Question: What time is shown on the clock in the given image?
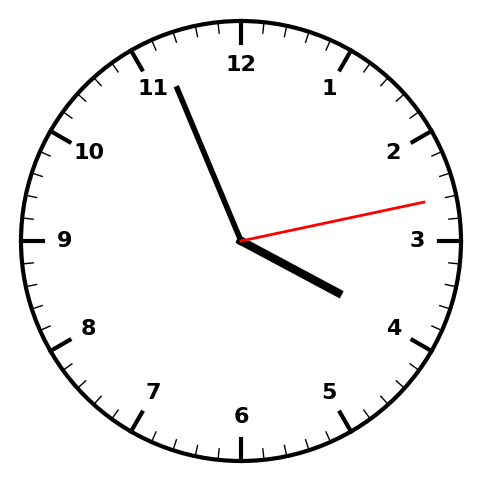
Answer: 03:56:13